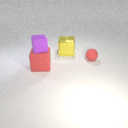
large red rubber cube to the left of large yellow metal cube